Question: I once visited a personal site which used a nice jQuery animation. Using the scrollbar the plugin showed different information, almost like a letter but without following a linear sequence. Something like this:
Of course, only one square (div) was at the screen at the time.
Do you know what plugin does that? I need to do something similar ando would be very helpful. I tried searching for about one hour but I think I don't know how is that kind of animation called, so I didn't find anything useful, just scrolling effects like "Go to top" or plugins animating the "go to anchor" functionality.
Do anyone of you have ever seen the plugin I'm talking about?
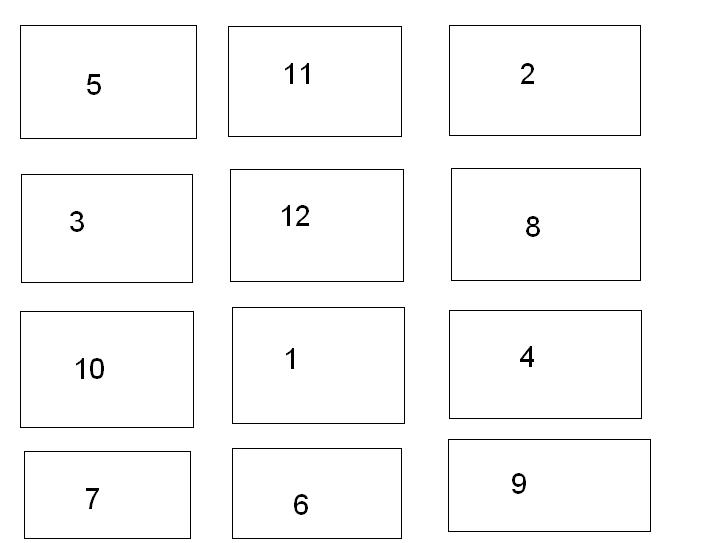
Answer: Try <URL>.